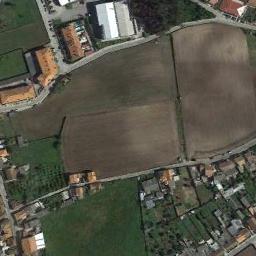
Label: terrace